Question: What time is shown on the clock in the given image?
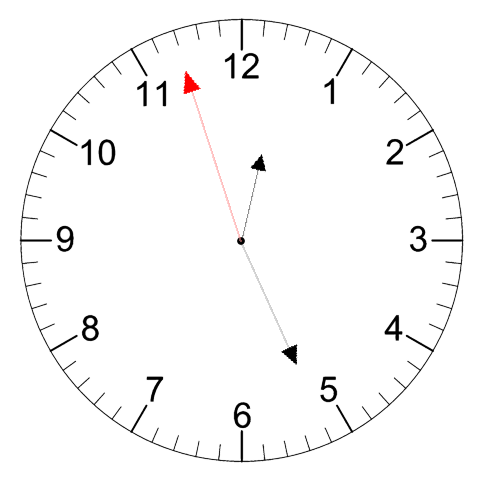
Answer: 12:25:57